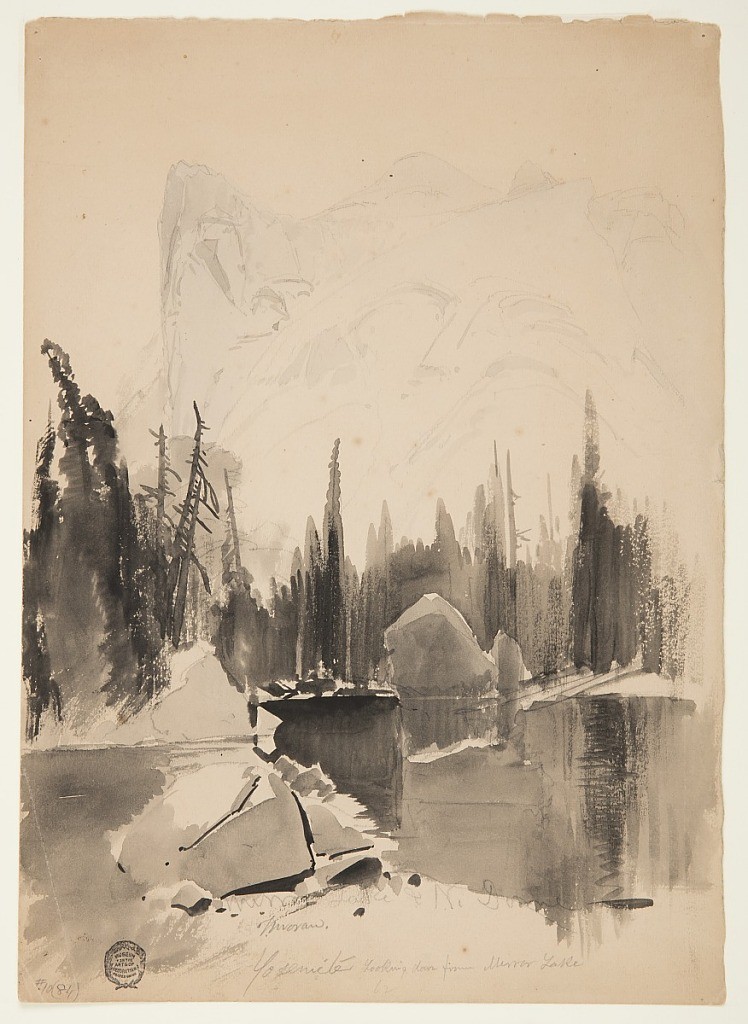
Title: Mirror Lake, Yosemite
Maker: Thomas Moran, American, b. Britain, 1837–1926
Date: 1872
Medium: Recto: Brush and black wash, graphite on light brown wove paper Verso: Graphite on light brown wove paper
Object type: Drawing
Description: Vertical view of lake in foreground reflects pines in middle distance.  North Dome rises, rear left.
Verso: Graphite sketch of lake and trees.